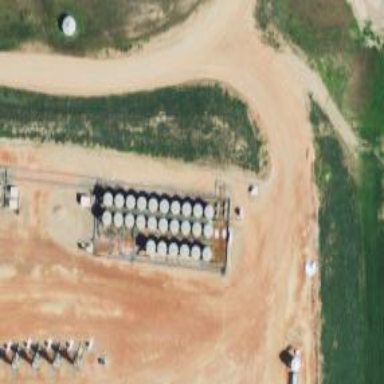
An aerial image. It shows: Storage tank with man-made structure.